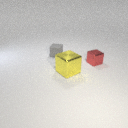
small gray rubber cube to the left of large yellow metal cube